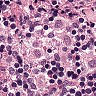
Metastatic tissue present: no